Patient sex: F
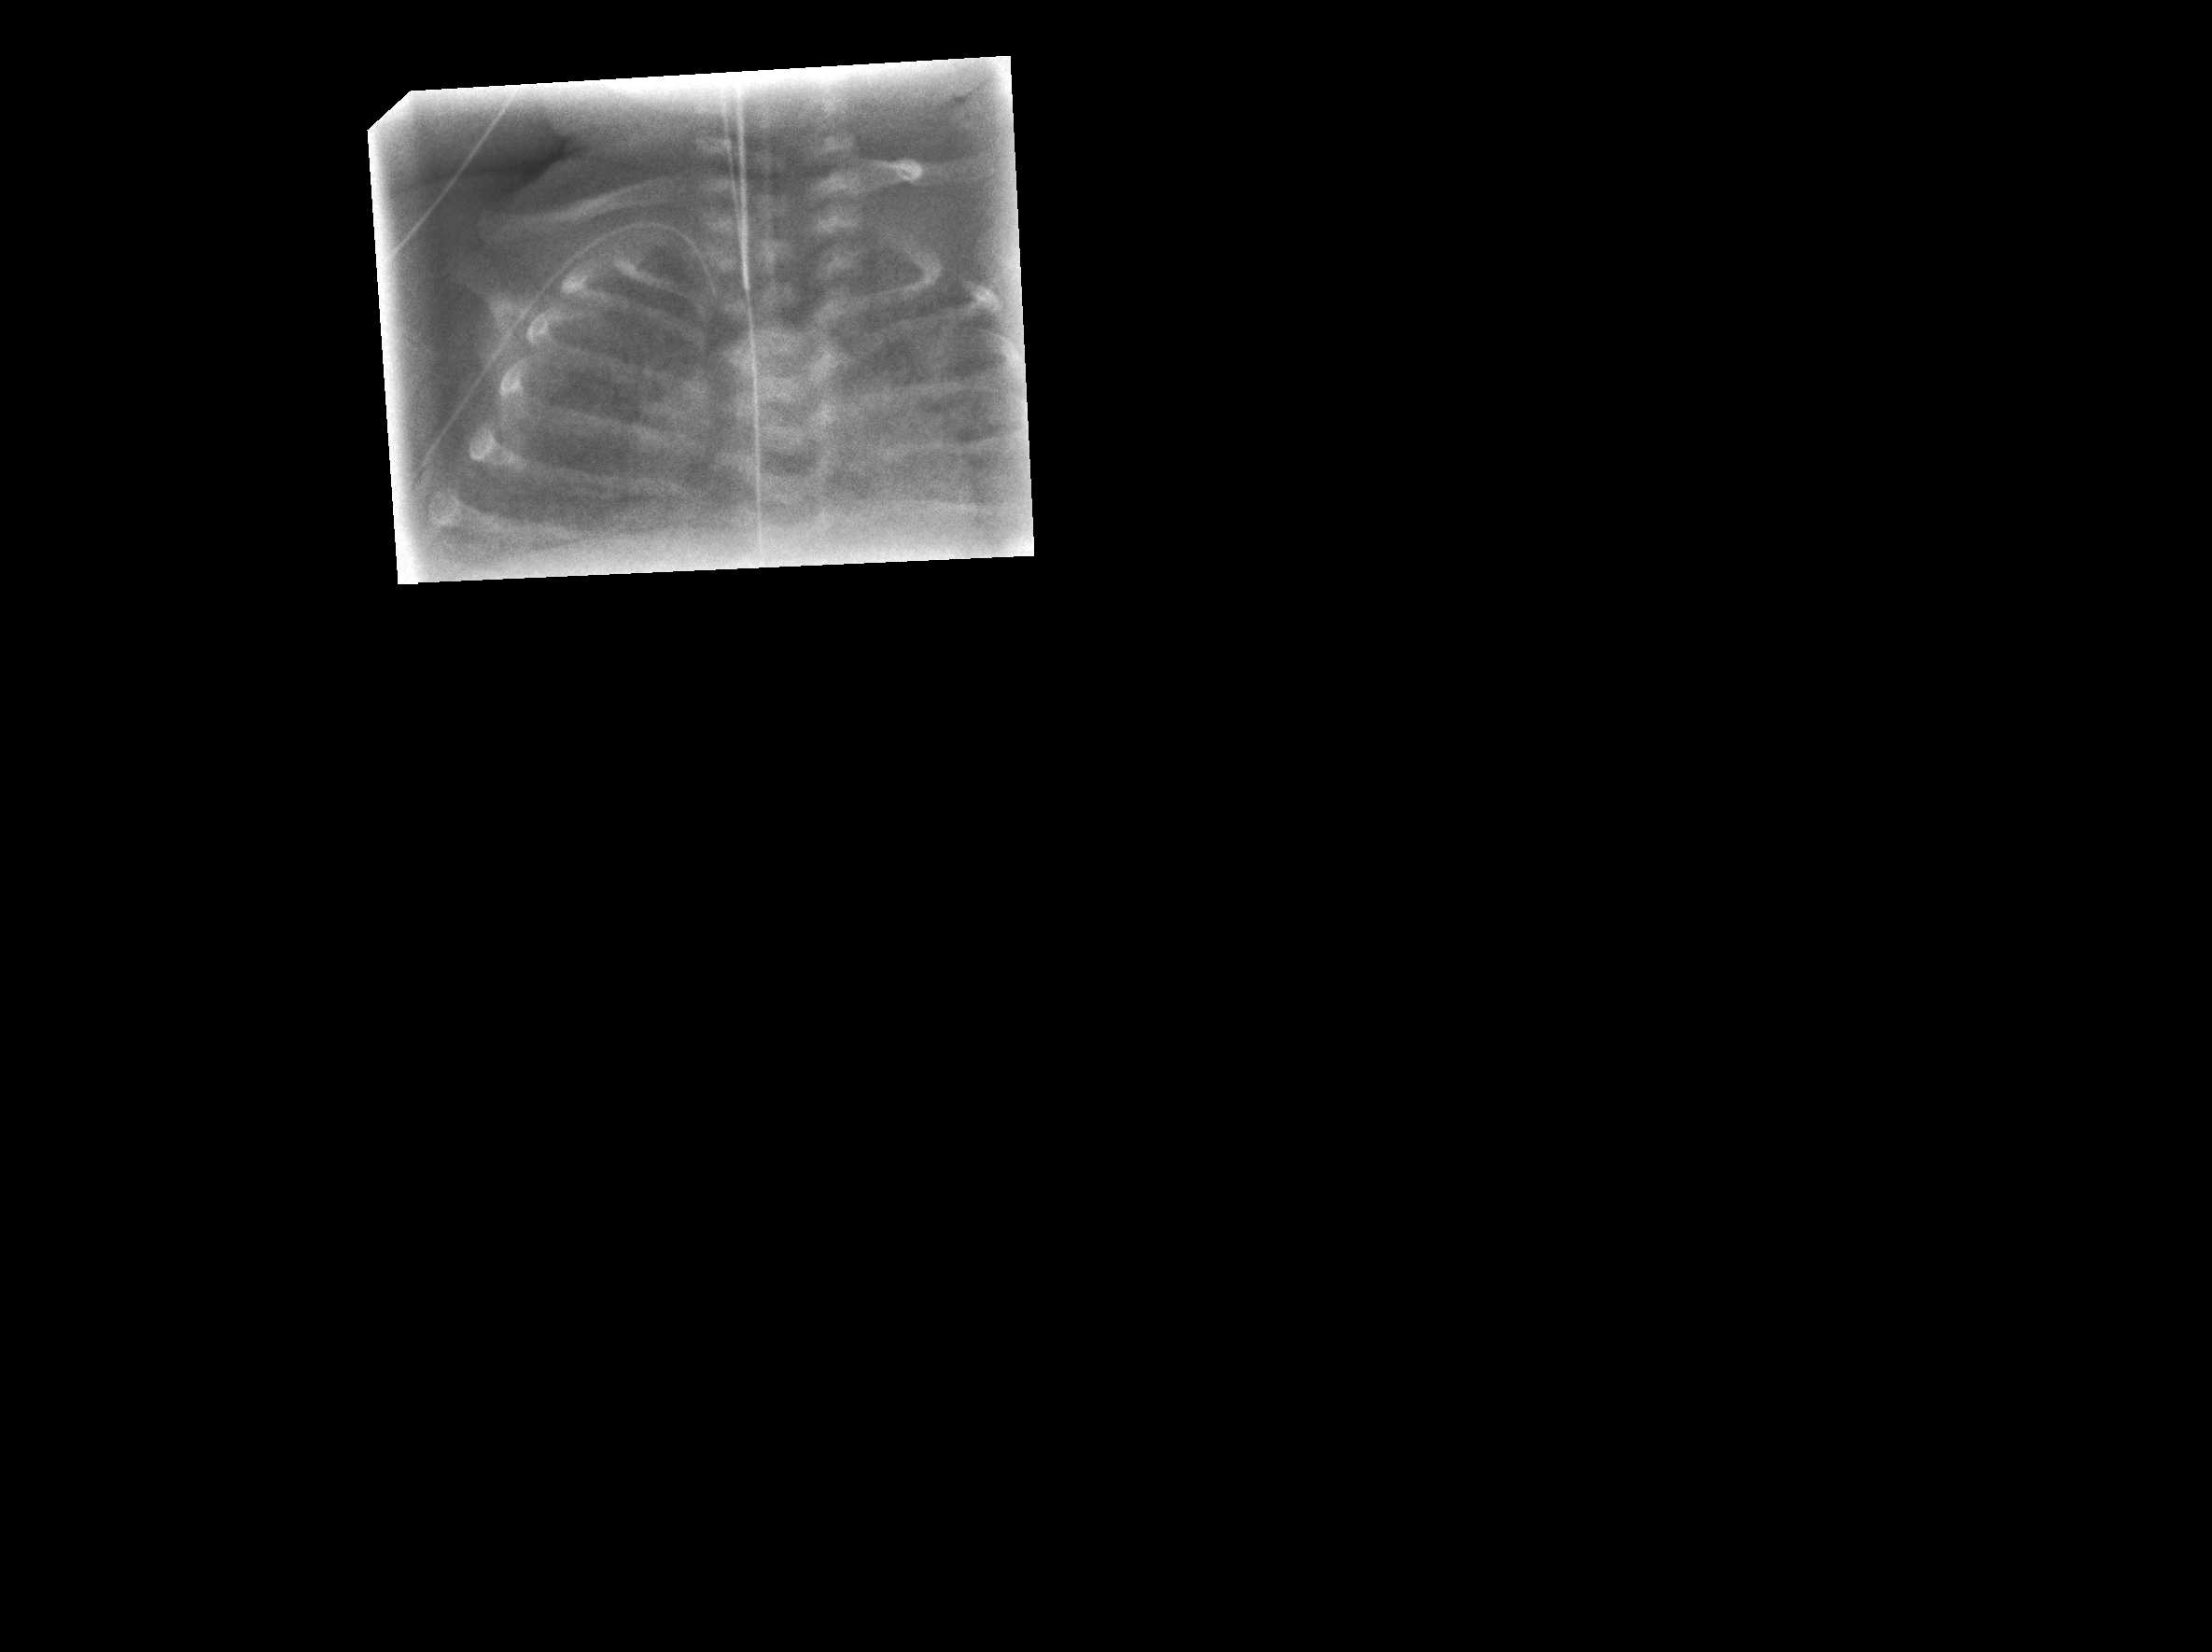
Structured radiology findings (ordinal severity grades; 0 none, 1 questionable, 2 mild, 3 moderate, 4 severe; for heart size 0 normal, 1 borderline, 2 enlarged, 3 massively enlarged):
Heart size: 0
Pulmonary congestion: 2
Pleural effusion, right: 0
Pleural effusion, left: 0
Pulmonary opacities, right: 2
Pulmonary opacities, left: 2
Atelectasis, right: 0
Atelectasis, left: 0